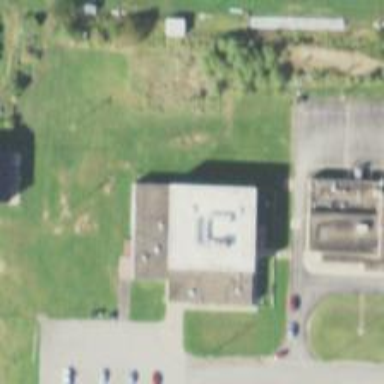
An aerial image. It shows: School.